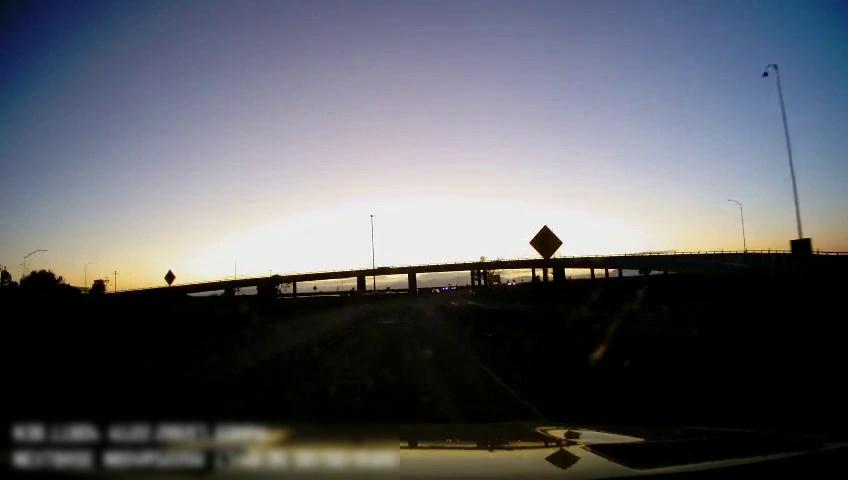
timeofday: Dusk/Dawn/Twilight
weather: Sunny
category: Drivable Space
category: Lanes | Current Lane
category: Lanes | Current Lane
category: Lanes | Alternate Lane
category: Lanes | Alternate Lane
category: Traffic | Signs